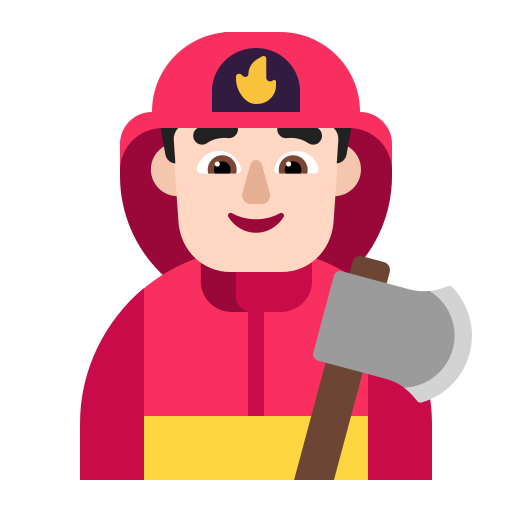
man firefighter flat light